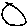
Label: circle